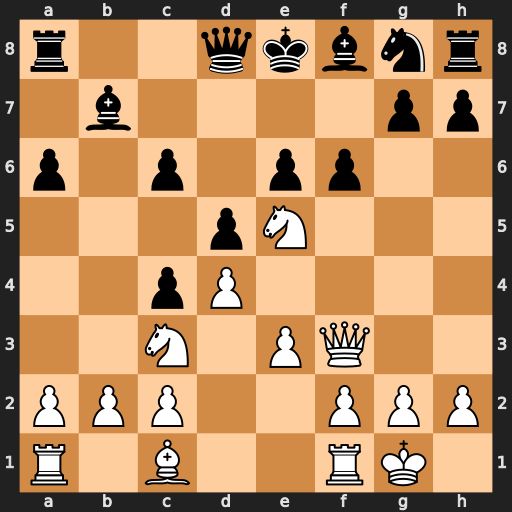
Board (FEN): r2qkbnr/1b4pp/p1p1pp2/3pN3/2pP4/2N1PQ2/PPP2PPP/R1B2RK1
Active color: w
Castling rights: kq
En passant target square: -
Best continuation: Qh5+ g6 Nxg6 hxg6 Qxh8